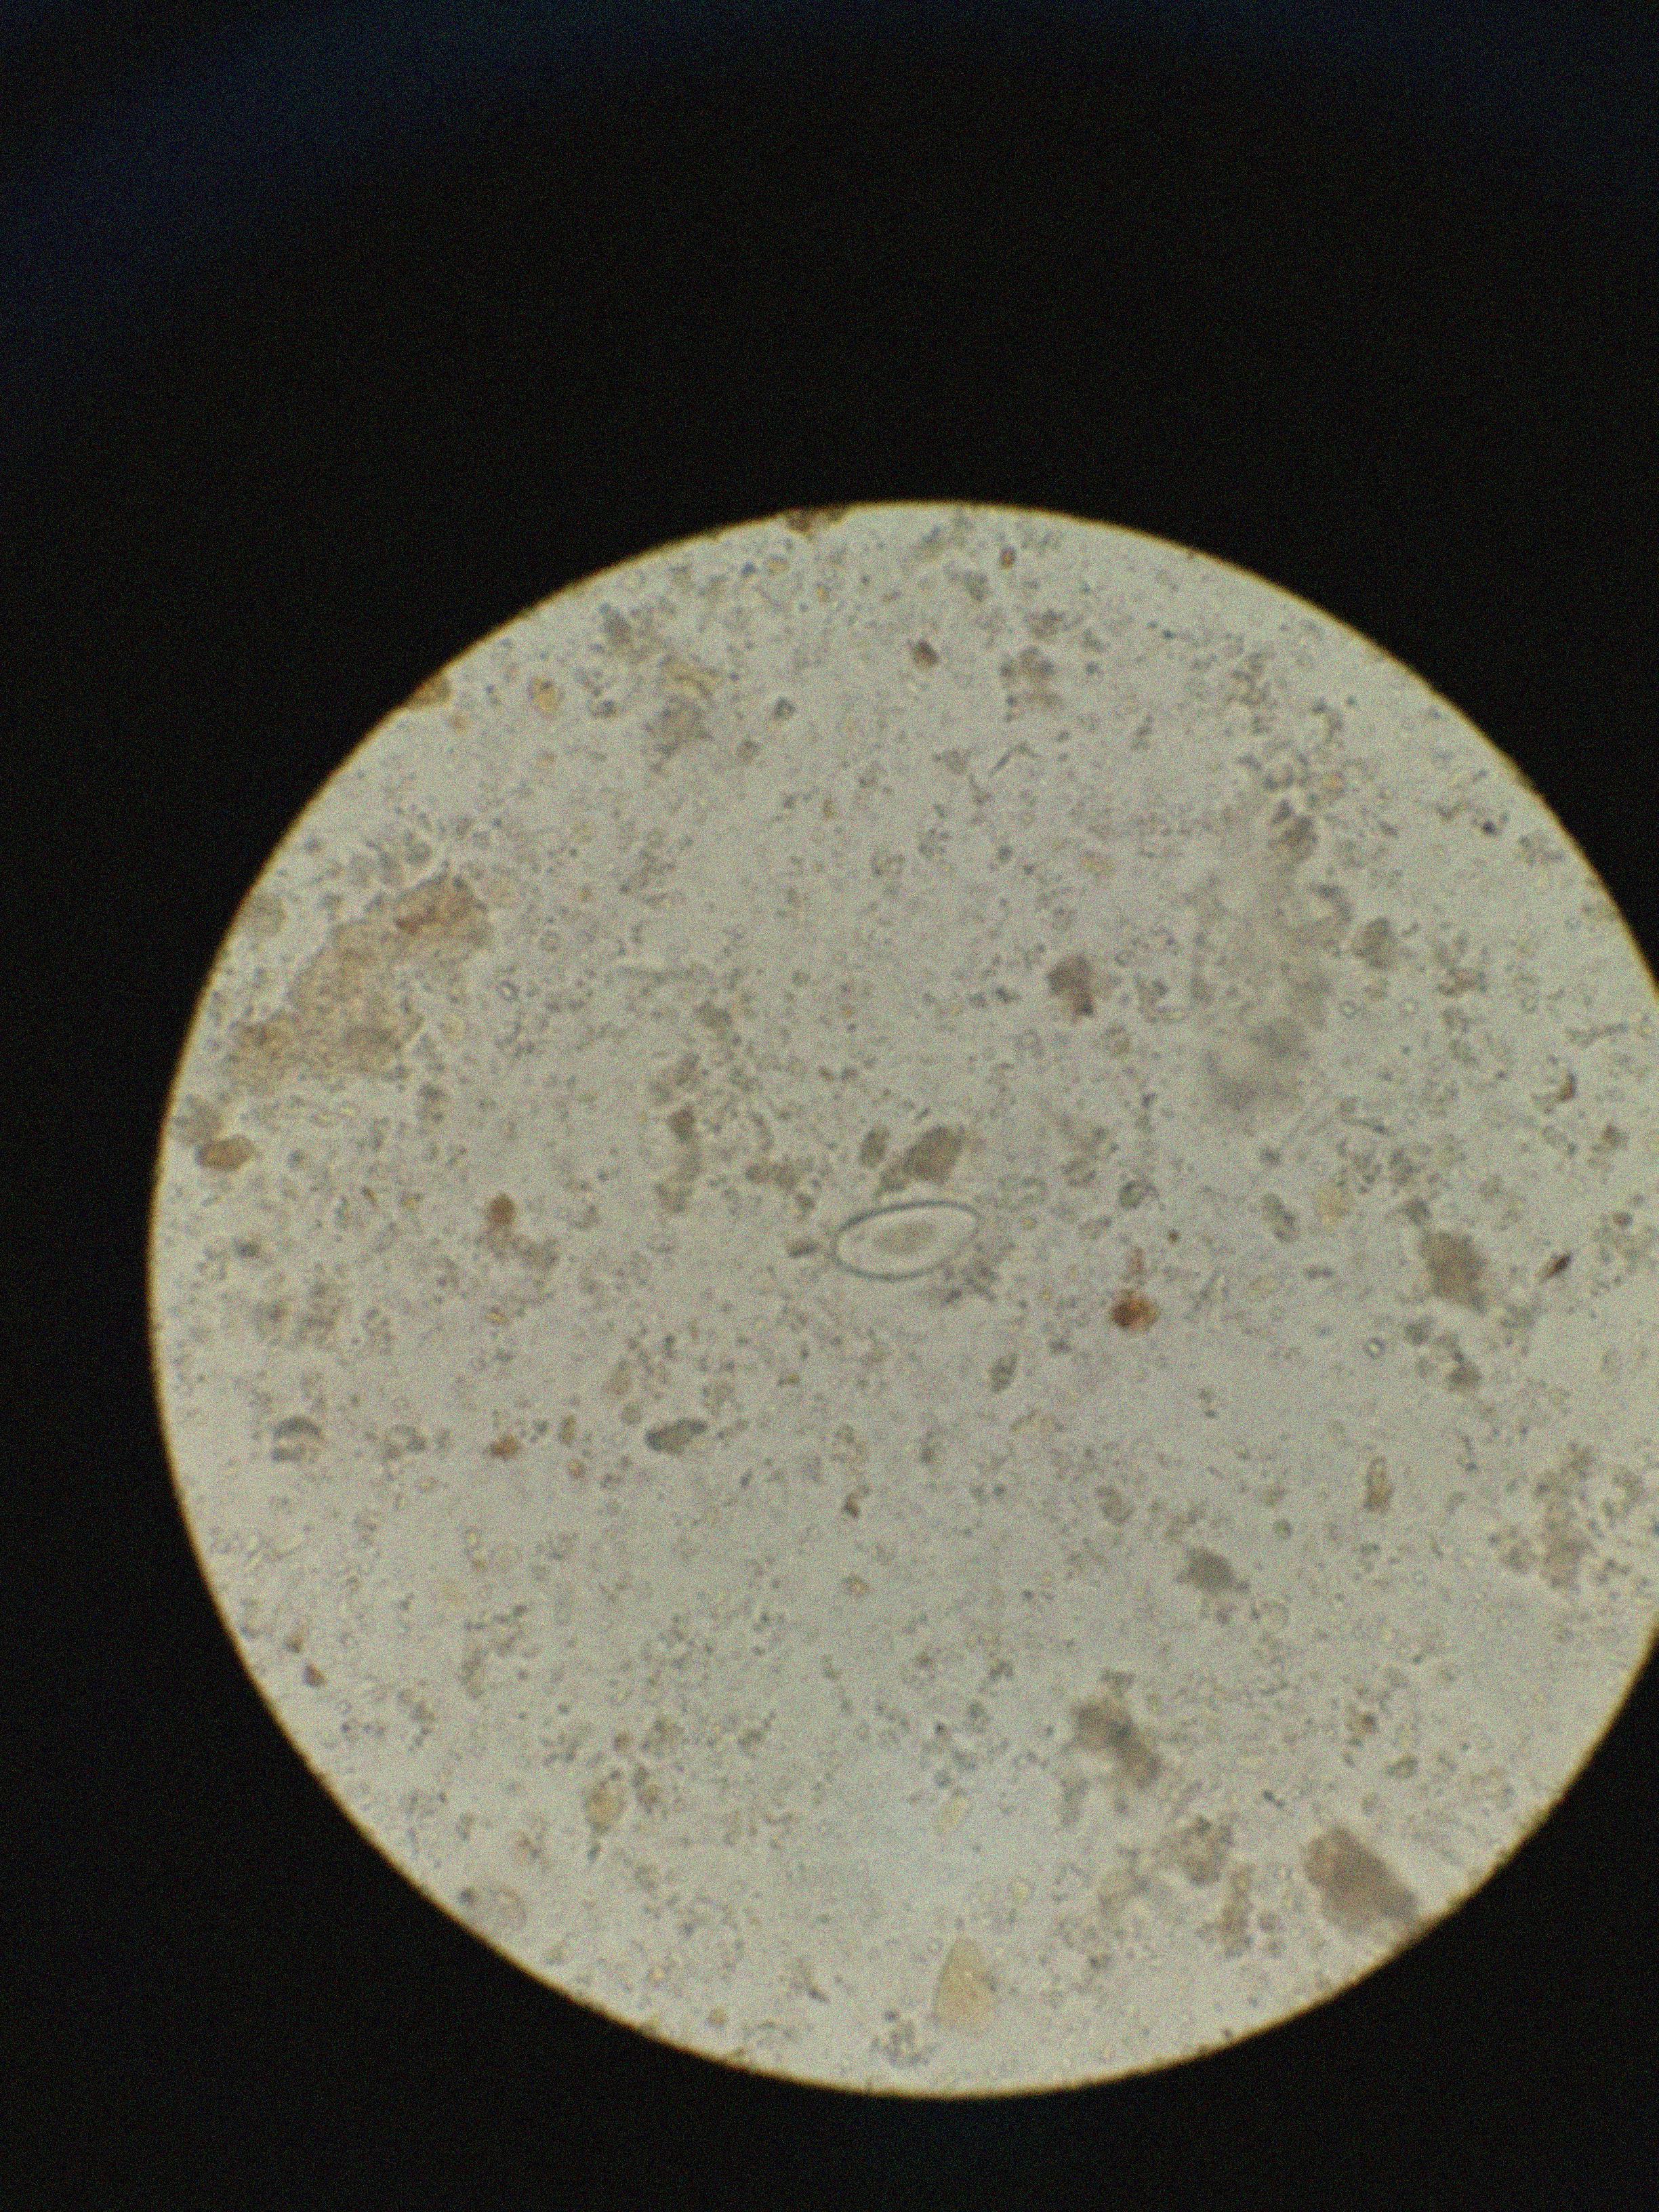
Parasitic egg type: Enterobius vermicularis